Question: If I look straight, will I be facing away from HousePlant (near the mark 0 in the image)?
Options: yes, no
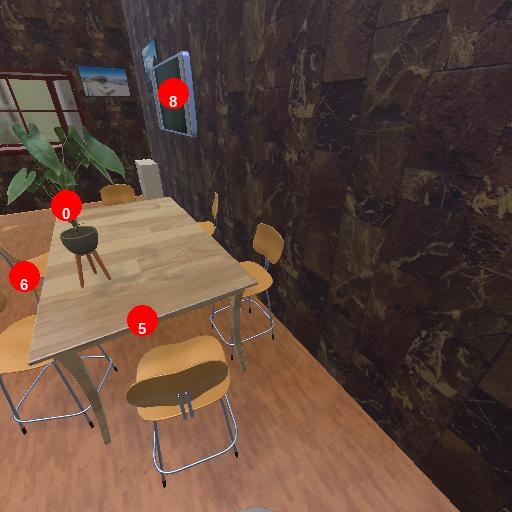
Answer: yes